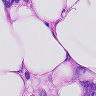
Metastatic tissue present: yes